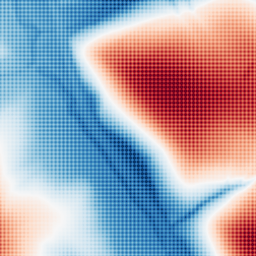
Category: multiscale
Decomposition family: dog
Decomposition parameters: sigma_low: 1
sigma_high: 100
Upsampling method: sinc_hamming
Upsampling parameters: scale: 4
kernel_size: 4
Upsampling scale: 4